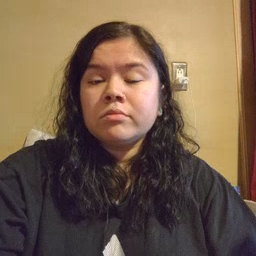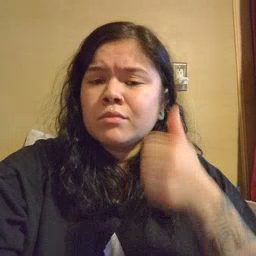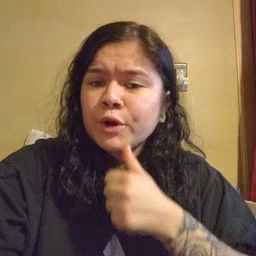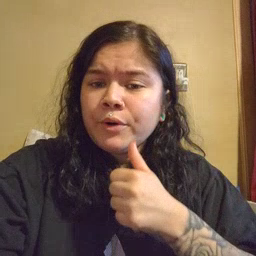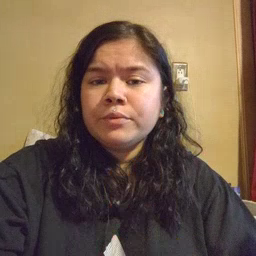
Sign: girl